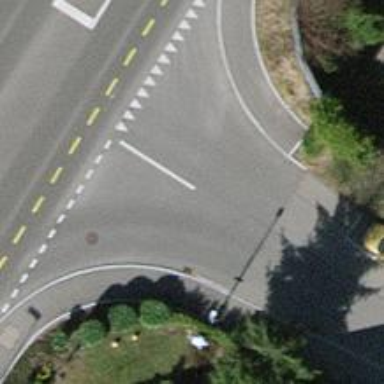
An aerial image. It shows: Unmarked road crossing.